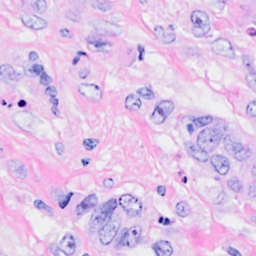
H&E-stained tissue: Breast